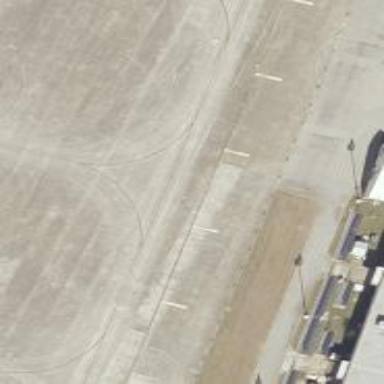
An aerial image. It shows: View of taxiway at the airport.